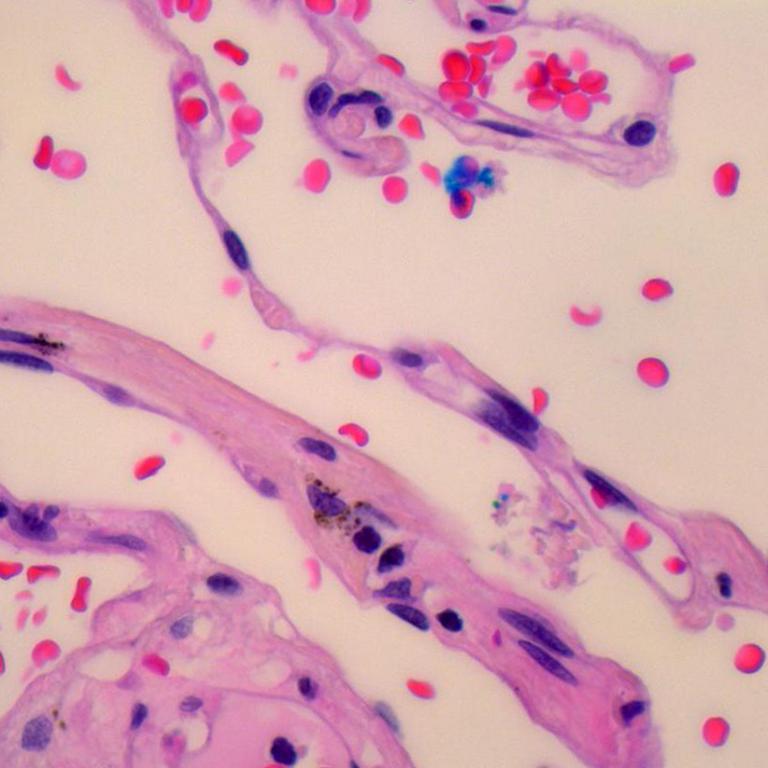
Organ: lung
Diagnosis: benign